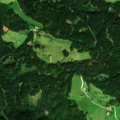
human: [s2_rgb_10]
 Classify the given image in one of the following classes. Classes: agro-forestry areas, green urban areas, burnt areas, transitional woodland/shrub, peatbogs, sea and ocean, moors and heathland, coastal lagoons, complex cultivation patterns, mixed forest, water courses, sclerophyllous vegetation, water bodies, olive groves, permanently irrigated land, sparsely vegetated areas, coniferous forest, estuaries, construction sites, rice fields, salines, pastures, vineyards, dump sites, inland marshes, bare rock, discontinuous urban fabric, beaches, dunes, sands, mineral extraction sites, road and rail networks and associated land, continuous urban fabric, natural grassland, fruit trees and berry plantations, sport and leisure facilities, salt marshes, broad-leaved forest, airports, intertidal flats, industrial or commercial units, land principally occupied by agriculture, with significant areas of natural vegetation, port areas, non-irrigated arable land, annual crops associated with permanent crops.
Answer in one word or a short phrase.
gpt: pastures, coniferous forest, mixed forest